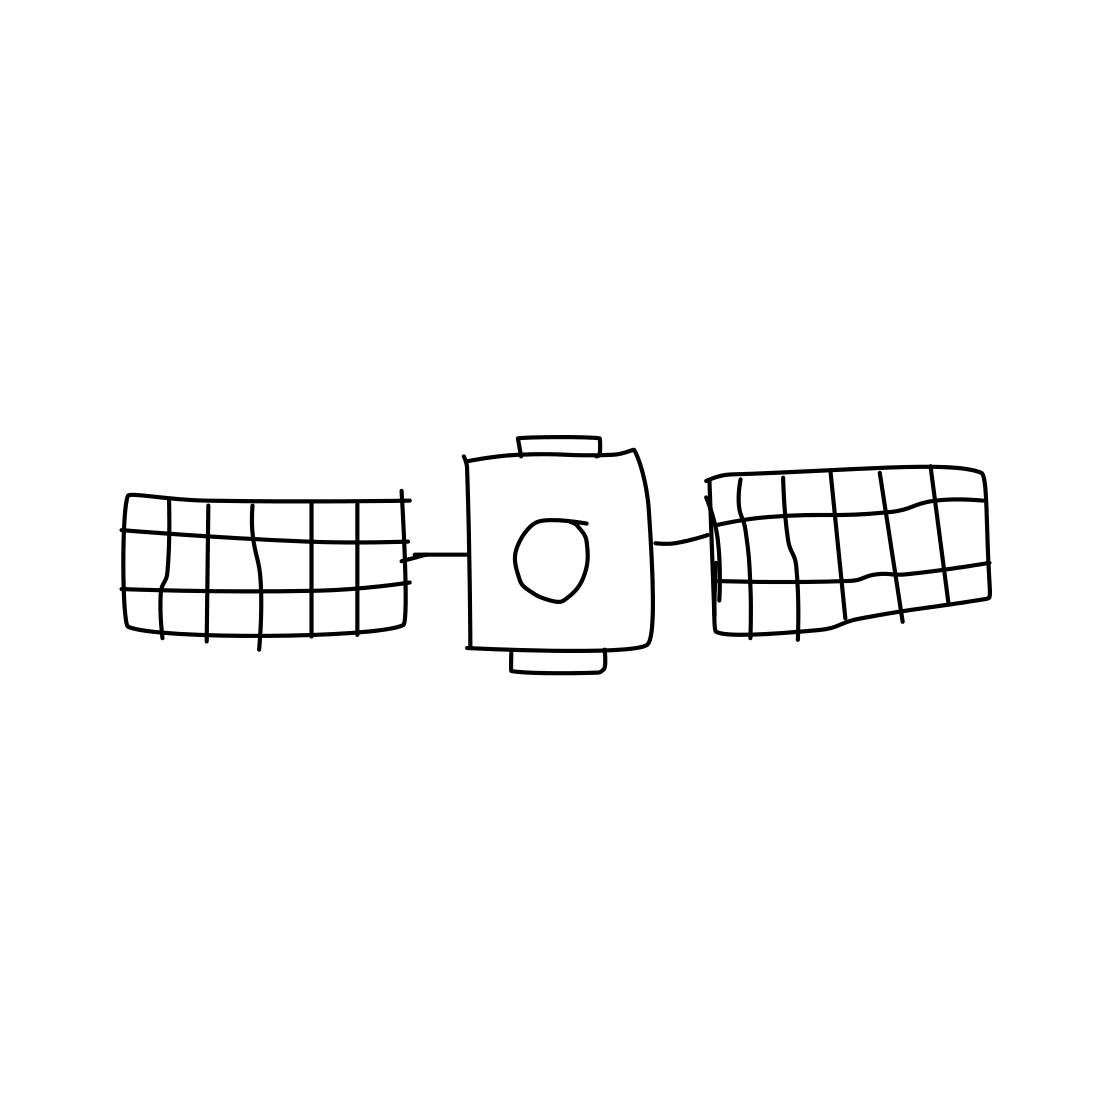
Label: satellite